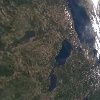
Label: land